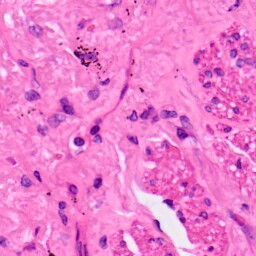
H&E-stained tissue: Lung